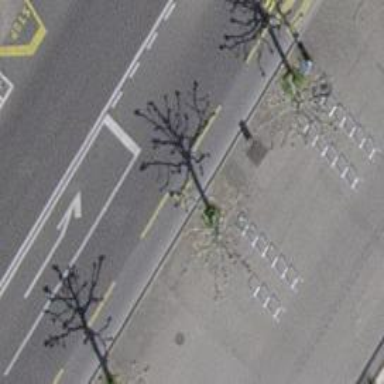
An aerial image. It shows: Road with traffic signals.